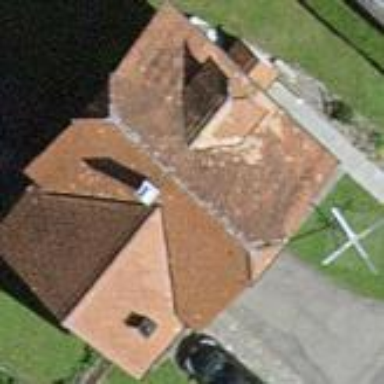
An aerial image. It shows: Building with roof made of roof tiles.